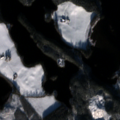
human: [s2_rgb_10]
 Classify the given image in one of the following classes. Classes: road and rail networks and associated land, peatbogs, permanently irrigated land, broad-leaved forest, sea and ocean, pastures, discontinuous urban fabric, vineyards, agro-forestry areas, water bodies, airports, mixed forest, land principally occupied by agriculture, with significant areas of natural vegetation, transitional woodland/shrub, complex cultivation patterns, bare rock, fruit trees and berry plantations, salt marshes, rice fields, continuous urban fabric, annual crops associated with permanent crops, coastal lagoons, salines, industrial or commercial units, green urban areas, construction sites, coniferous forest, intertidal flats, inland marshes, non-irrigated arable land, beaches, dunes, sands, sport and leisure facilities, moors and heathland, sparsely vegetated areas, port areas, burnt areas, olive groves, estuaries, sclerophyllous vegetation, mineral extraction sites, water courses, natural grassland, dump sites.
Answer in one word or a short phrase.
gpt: land principally occupied by agriculture, with significant areas of natural vegetation, coniferous forest, mixed forest, water bodies